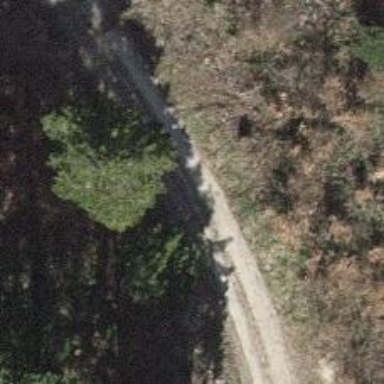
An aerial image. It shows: Unpaved track road.